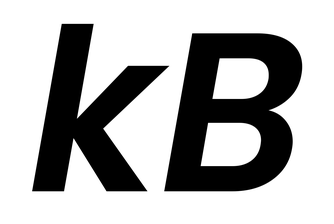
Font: Poppins-SemiBoldItalic